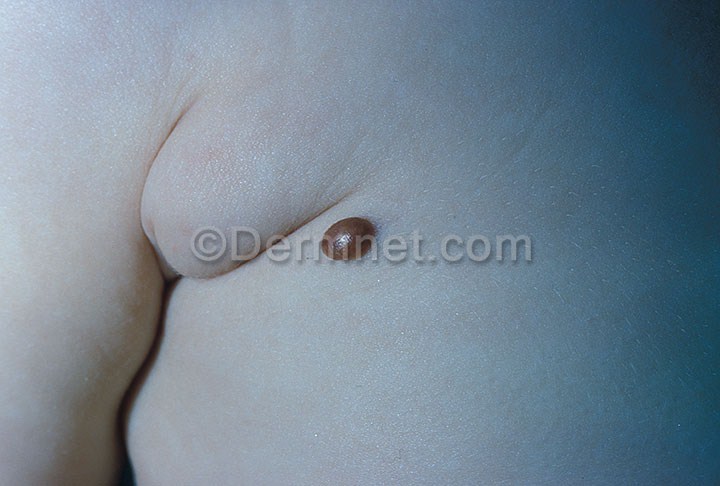
Disease: Systemic Disease